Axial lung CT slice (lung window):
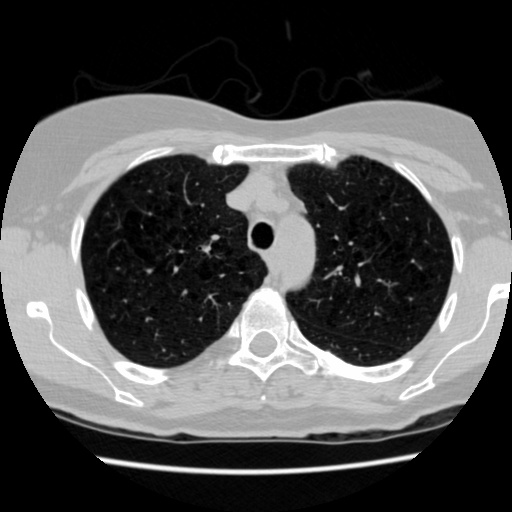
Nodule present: no